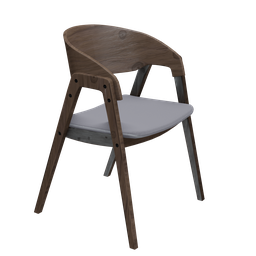
Label: furniture